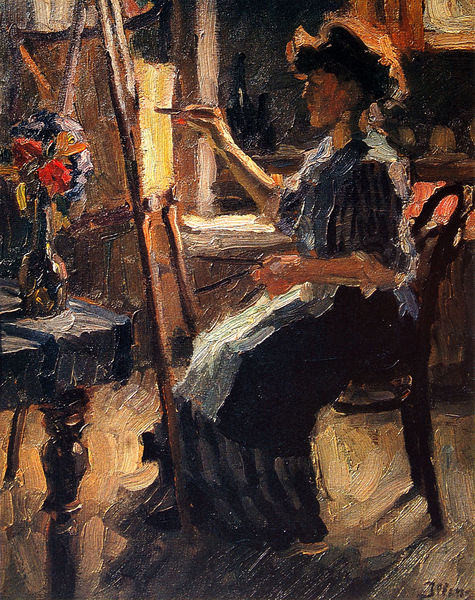
Titel: Dame an Staffelei
Künstler: Leopold Illenz
Institution: Privatbesitz
Schlagwörter: dunkel, schatten, gelb, sitzen, blumen, braun, fenster, frau, frisur, holz, hut, kleid, licht, raum, schwarz, stuhl, tisch, weiss, blick, rot, malerei, hände, portrait, porträt, signatur, tischbein, öl, boden, vase, schürze, papier, schrank, parkett, farbe, duktus, holzboden, atelier, malerin, staffelei, streifen, selbstporträt, blumenstrauß, pakett, holztisch, strich, leinwand, malen, palette, pinsel, pinselstrich, küche, gegenlicht, gedrechselt, franrkeich